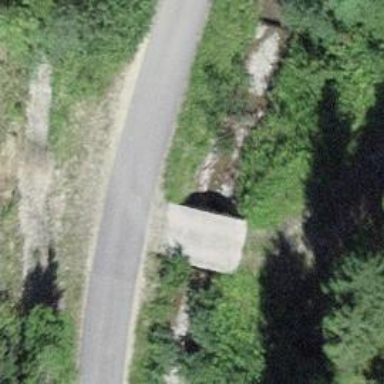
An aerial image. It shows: Track road with grade4 bridge.